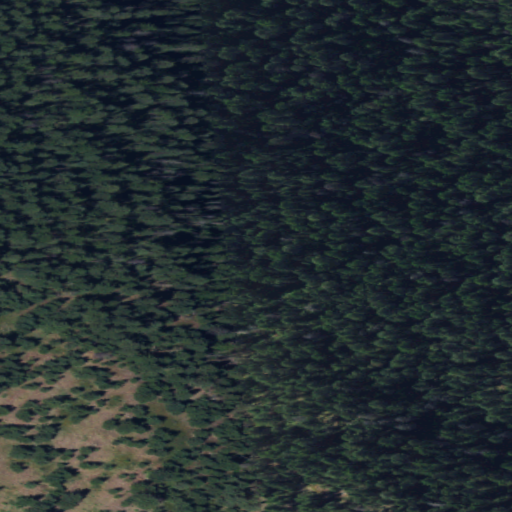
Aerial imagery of mountain in Washington named Boundary Mountain containing evergreen forest and shrub